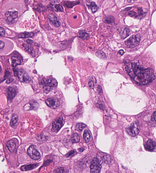
Tumor epithelial tissue: yes
Tumor-associated stroma tissue: no
Normal tissue: no